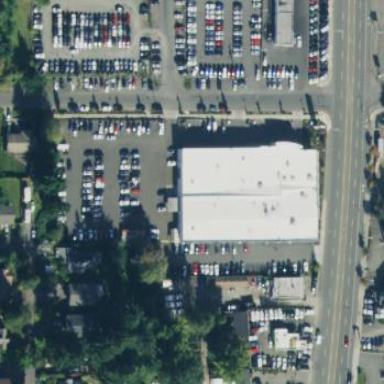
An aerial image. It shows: Car shop building.